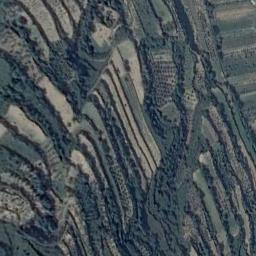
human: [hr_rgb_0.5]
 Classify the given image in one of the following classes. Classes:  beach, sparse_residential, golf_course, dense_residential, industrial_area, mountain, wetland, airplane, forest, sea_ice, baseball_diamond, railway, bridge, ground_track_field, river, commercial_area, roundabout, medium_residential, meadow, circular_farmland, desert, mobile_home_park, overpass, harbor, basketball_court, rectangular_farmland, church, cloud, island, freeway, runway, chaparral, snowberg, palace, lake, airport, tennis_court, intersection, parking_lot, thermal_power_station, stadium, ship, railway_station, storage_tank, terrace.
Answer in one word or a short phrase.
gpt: terrace